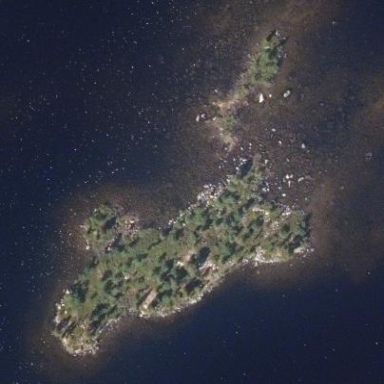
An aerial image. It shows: Islet.